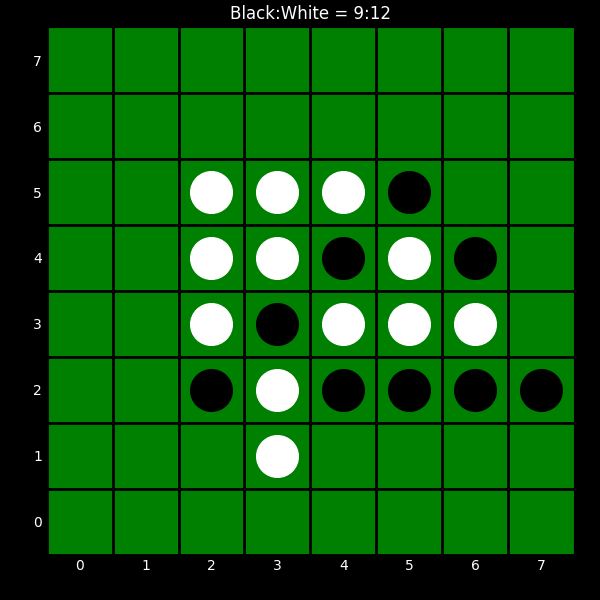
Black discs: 9
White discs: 12